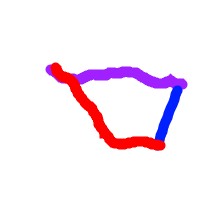
Shape: trapezoid